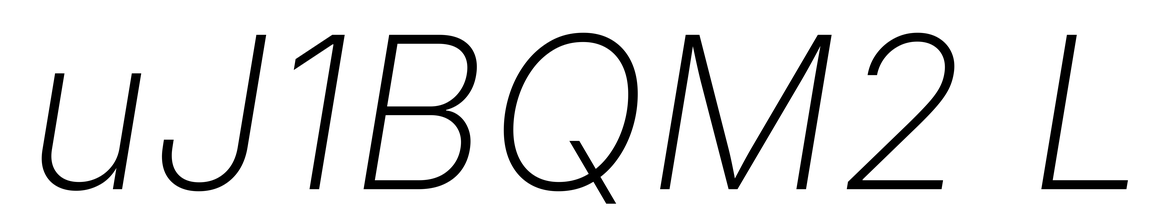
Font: Inter-Italic_ExtraLight_Italic